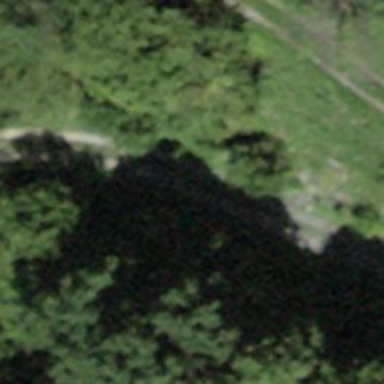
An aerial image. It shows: Dirt track road.